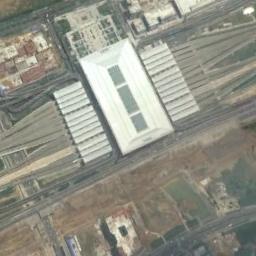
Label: railway_station